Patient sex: M
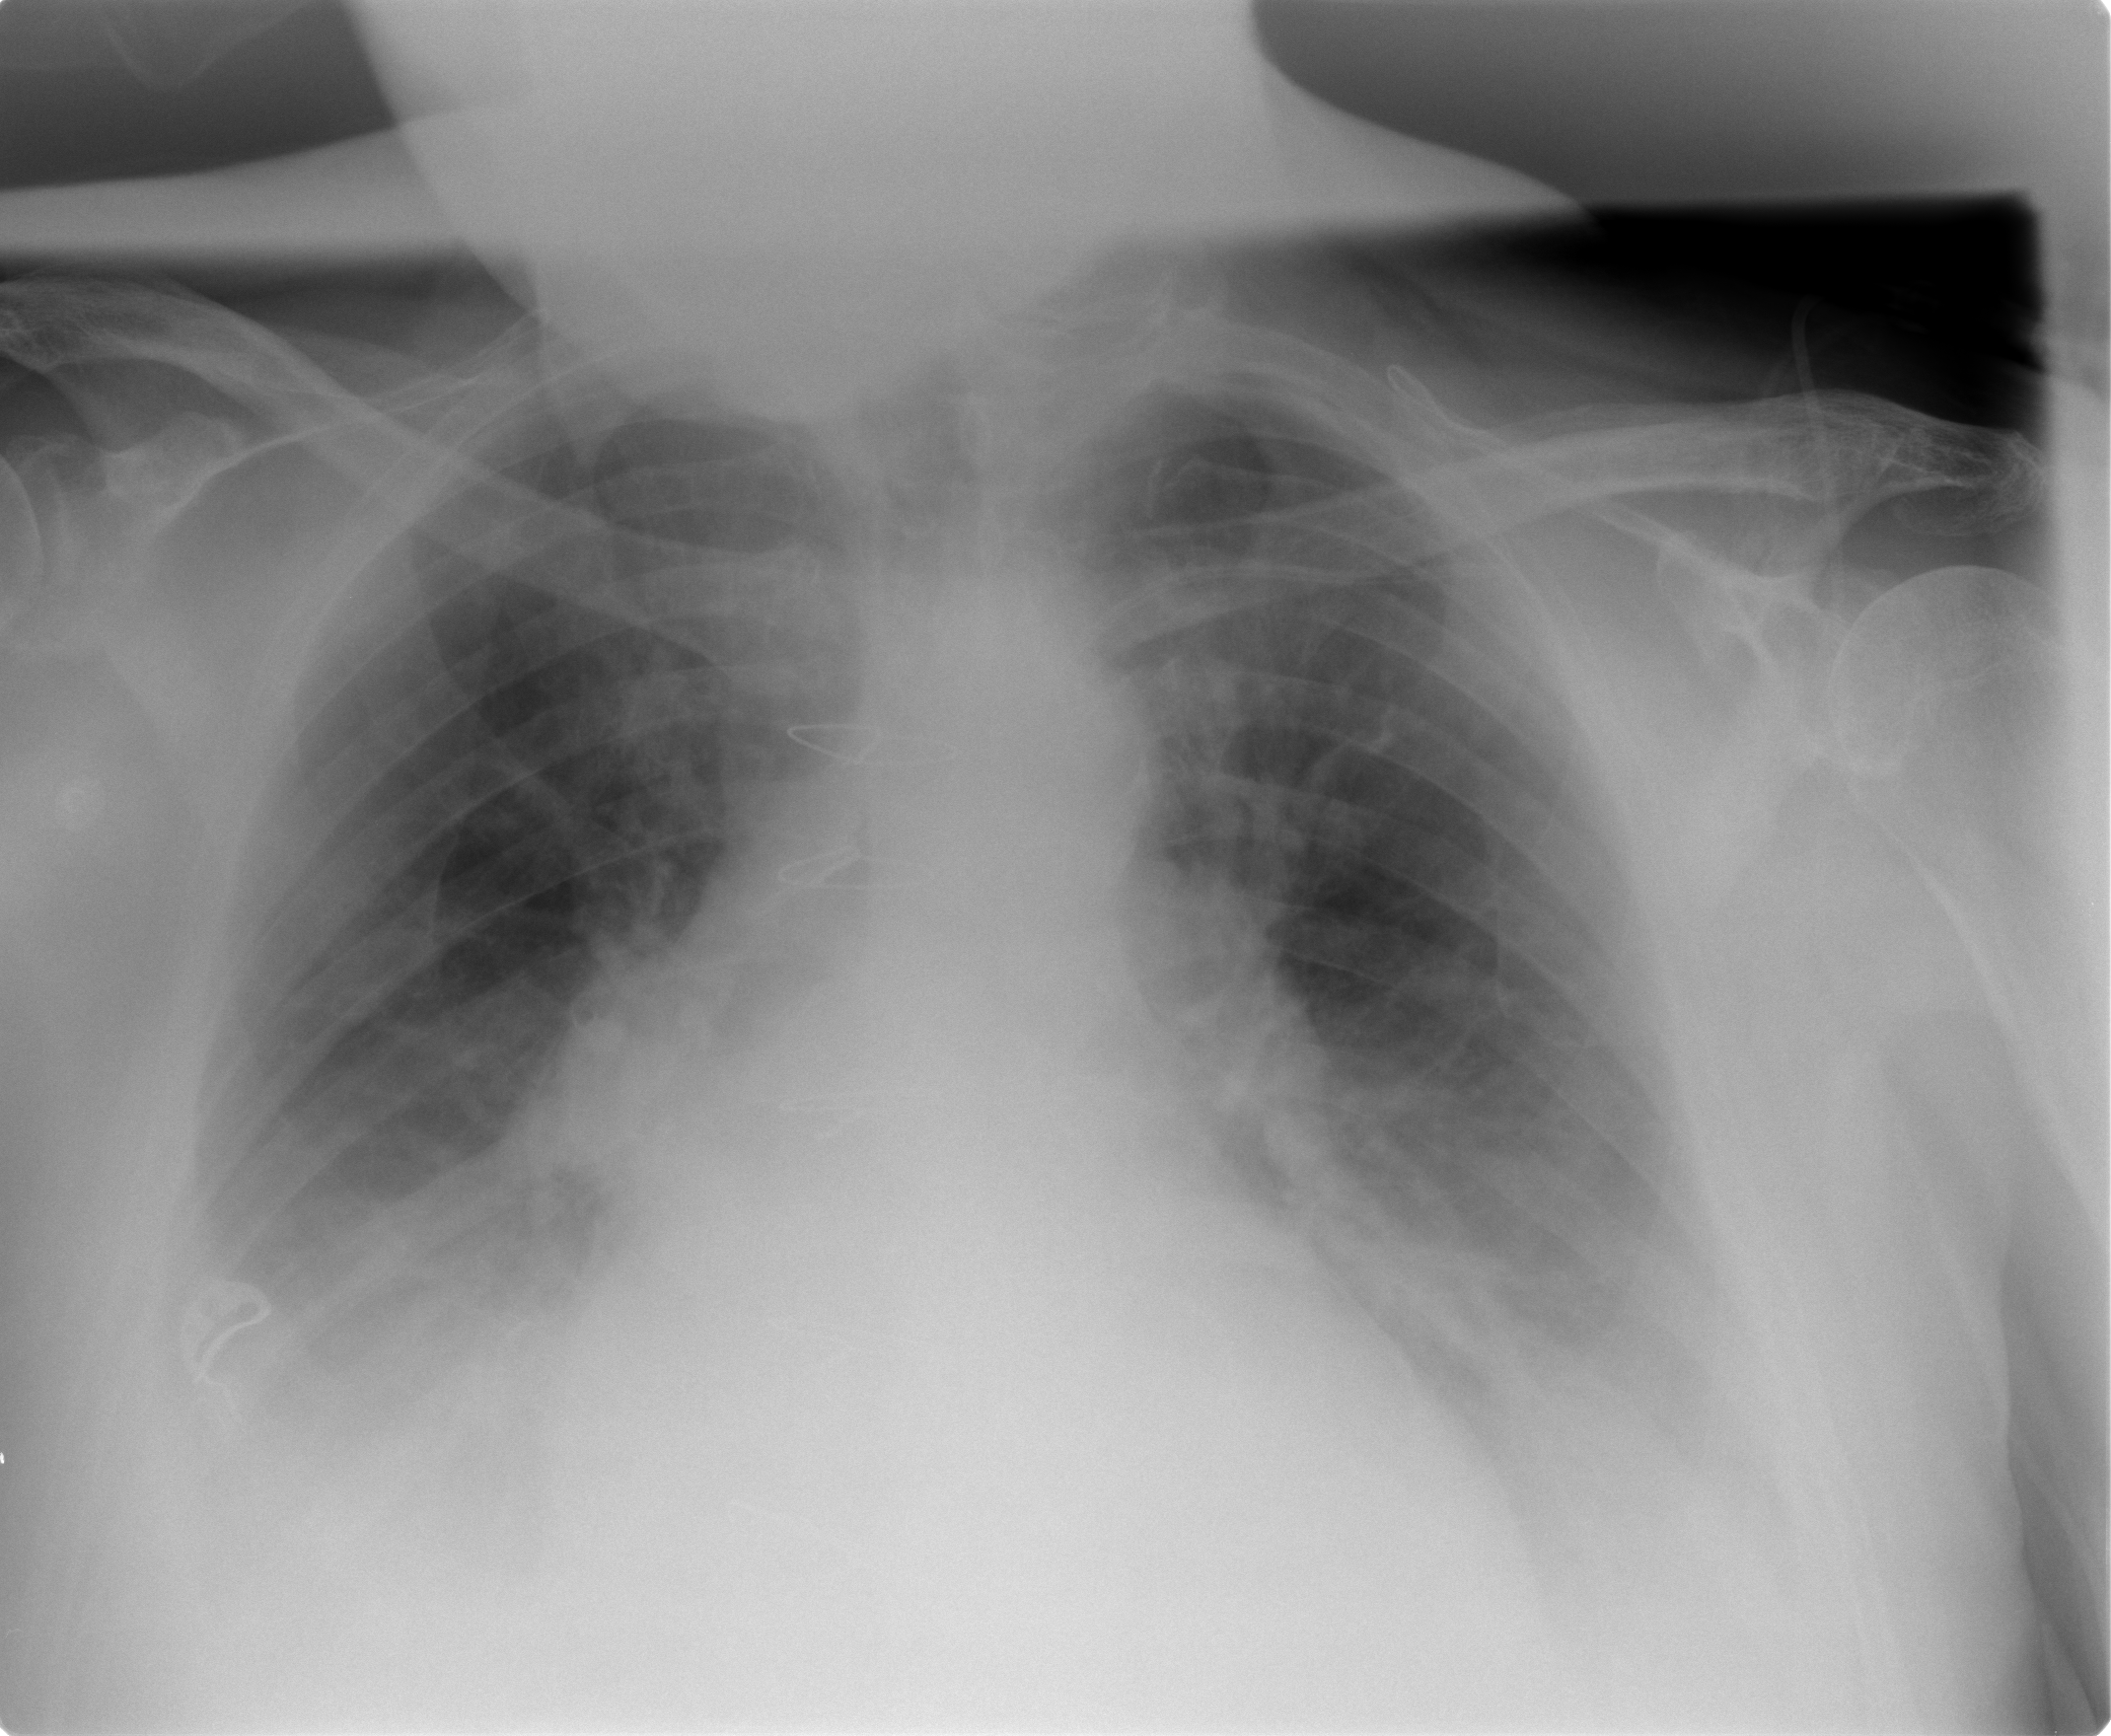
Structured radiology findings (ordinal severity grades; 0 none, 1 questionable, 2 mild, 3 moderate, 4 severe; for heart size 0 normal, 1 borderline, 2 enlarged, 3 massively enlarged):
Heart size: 2
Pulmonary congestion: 3
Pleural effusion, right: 2
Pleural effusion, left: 2
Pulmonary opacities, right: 0
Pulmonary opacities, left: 0
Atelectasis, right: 2
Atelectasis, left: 2